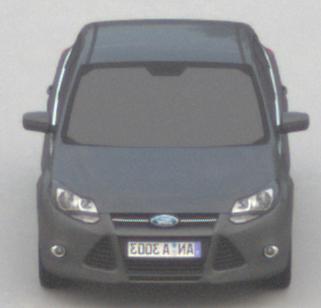
Make: Ford
Model: Focus 1.6 Ti-VCT
Detailed model: Focus (III)
Model produced from: 2011/09
Model produced until: 2014/09
Doors: 5
Color: gray
Road condition: dry road
Daytime: morning or afternoon
Contrast: low contrast